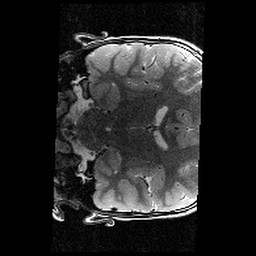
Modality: T2w
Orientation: coronal
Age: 9
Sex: male
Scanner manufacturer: siemens
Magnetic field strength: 3 T
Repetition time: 9.23 s
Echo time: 0.067 s